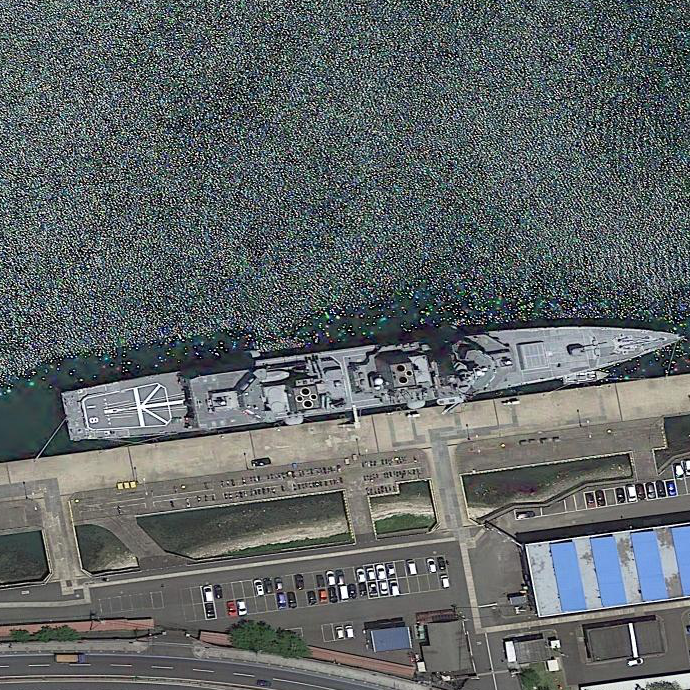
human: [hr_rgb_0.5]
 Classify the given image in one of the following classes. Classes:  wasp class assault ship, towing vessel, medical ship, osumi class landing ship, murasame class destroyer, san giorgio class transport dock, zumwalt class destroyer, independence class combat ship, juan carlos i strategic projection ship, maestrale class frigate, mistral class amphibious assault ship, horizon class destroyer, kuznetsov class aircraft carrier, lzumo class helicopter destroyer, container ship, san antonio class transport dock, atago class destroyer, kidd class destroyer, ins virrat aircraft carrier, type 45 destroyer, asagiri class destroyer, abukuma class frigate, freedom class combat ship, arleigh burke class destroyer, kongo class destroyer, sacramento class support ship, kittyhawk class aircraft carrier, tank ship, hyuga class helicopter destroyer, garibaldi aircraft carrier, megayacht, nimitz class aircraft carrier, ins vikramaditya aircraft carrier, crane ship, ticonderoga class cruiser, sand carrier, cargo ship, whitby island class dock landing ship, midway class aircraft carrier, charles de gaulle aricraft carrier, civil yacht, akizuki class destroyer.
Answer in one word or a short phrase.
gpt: Akizuki class destroyer